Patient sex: M
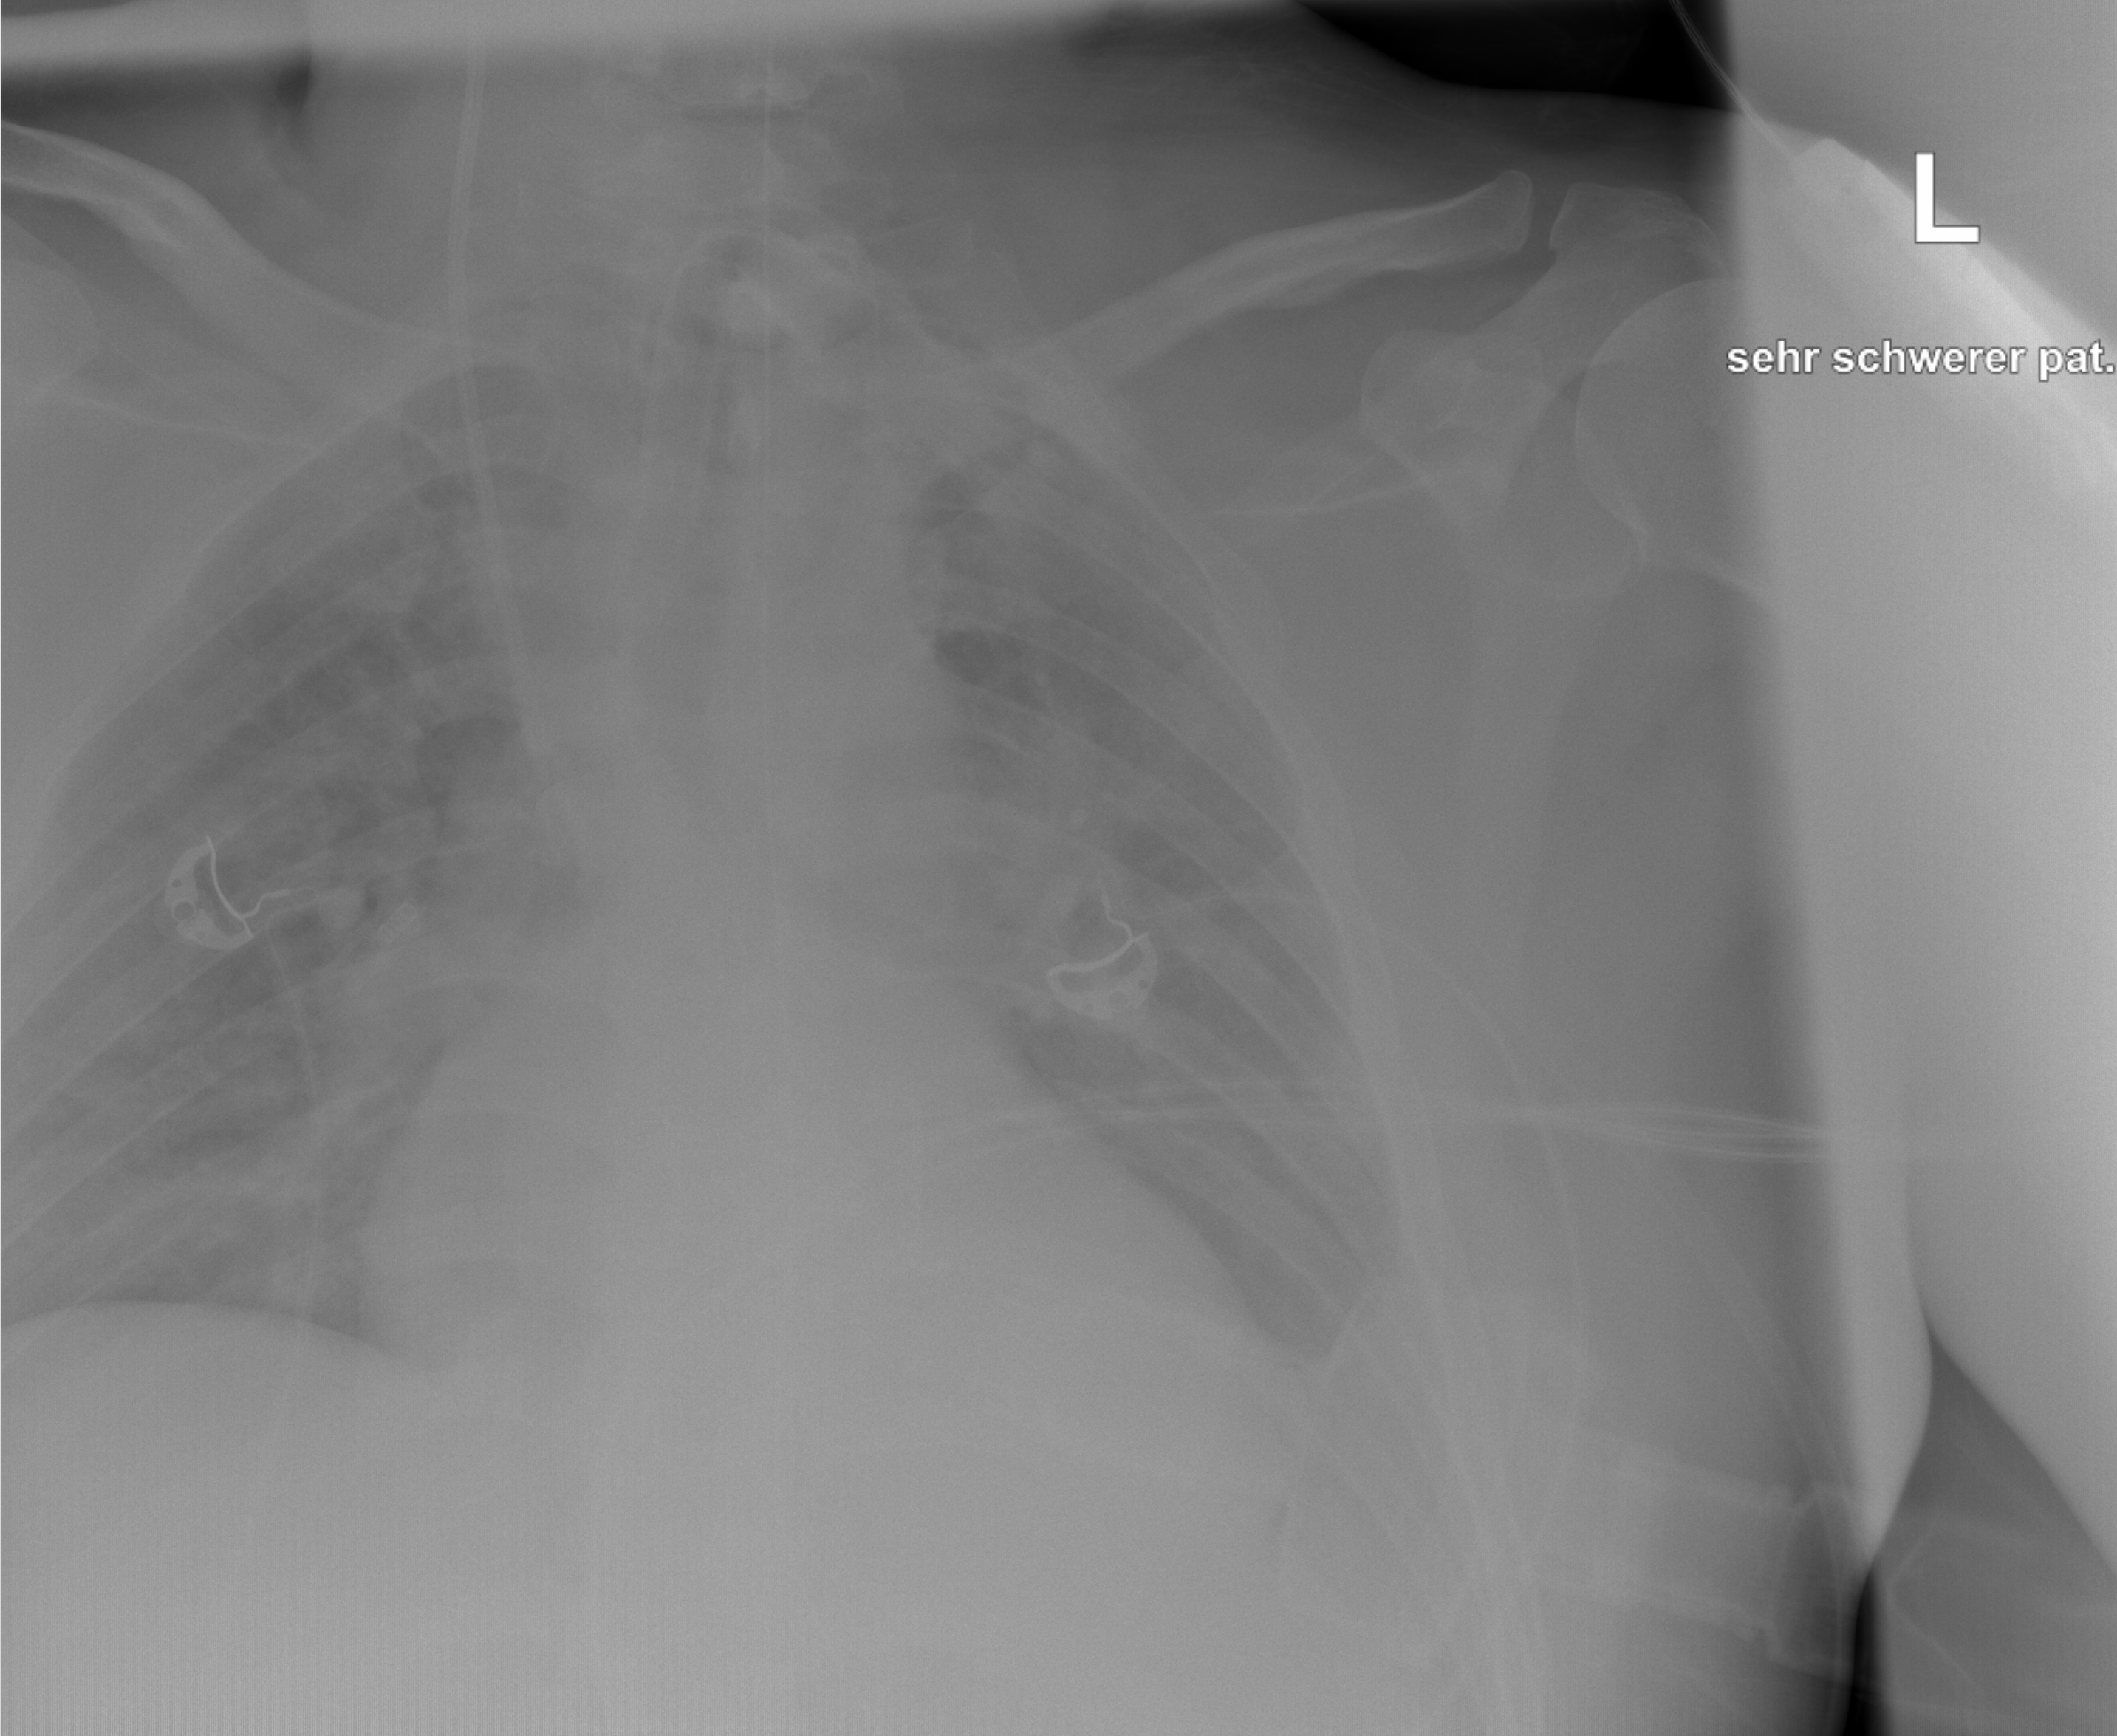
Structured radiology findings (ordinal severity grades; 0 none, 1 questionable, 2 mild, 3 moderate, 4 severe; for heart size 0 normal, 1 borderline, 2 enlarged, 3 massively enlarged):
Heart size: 1
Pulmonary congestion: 2
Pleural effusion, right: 0
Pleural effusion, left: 0
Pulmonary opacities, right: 0
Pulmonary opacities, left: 2
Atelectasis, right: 0
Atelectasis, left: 0